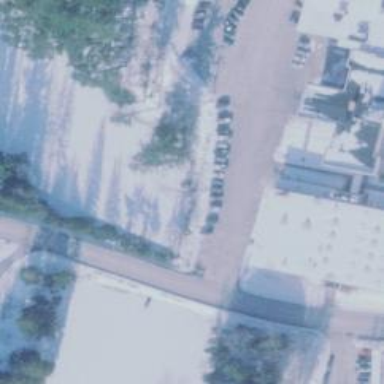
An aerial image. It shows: Parking space.